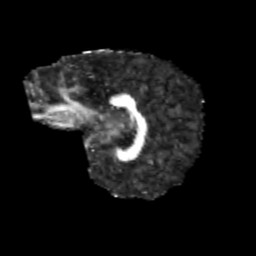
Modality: FA
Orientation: sagittal
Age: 11
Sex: male
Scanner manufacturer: siemens
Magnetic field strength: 3 T
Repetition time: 3.8 s
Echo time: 0.07 s